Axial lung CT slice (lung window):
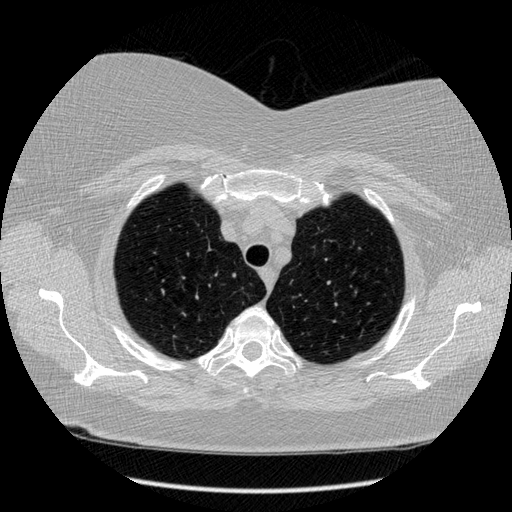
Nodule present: no